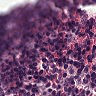
Metastatic tissue present: no